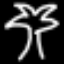
Label: palm tree